Field crop: maize
Growth stage: 2
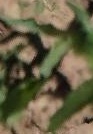
Species: maize